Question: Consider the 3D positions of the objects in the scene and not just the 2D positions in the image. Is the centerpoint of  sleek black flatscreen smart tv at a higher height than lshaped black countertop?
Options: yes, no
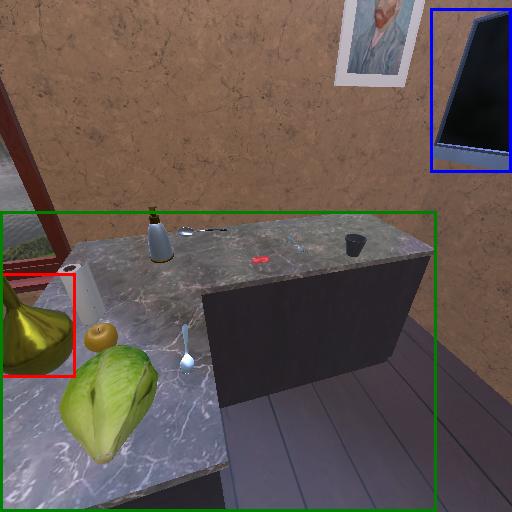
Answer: yes